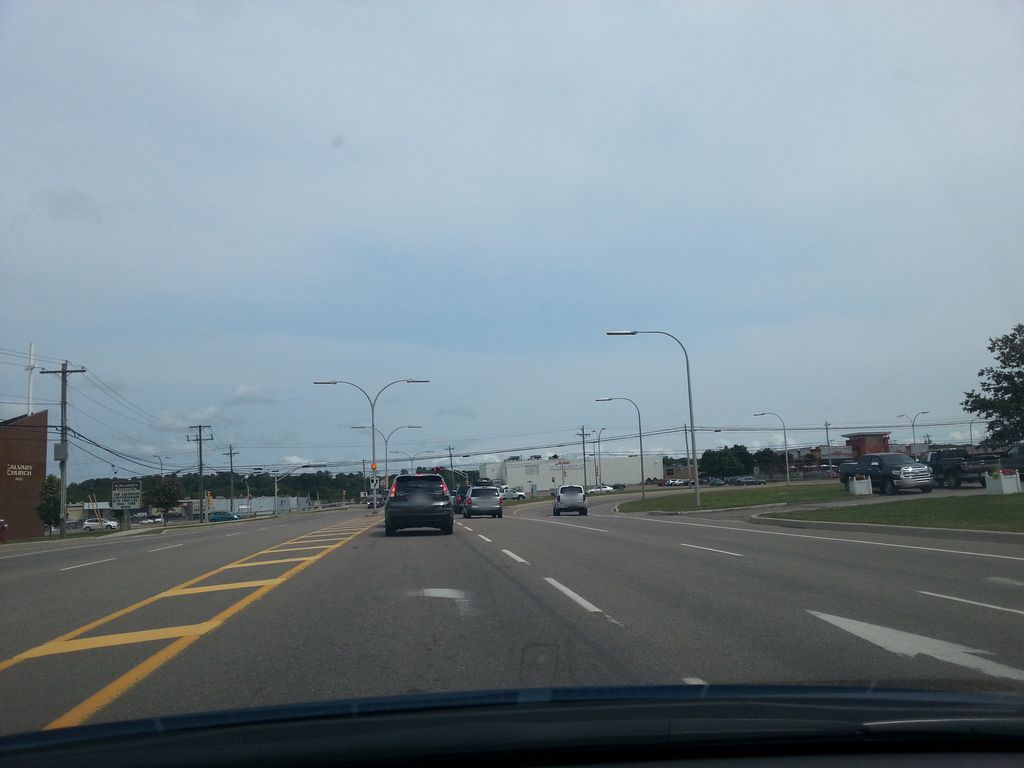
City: charlottetown